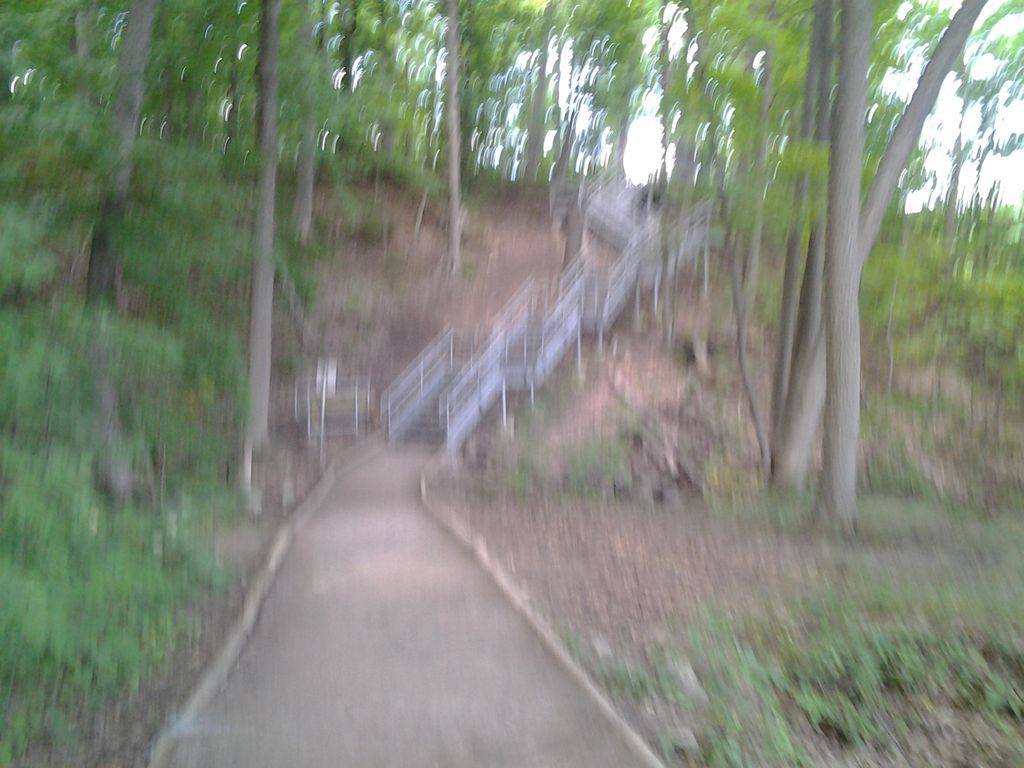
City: hamilton